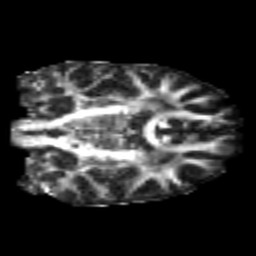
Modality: FA
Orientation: coronal
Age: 26
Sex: male
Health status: healthy
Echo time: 0.074 s